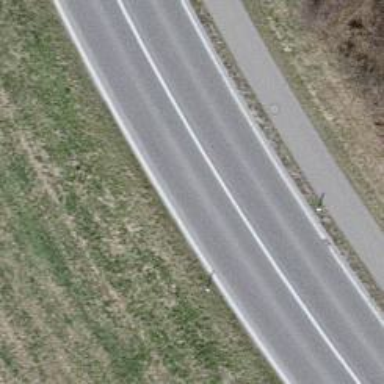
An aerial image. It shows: Primary highway with cycle track on the right.